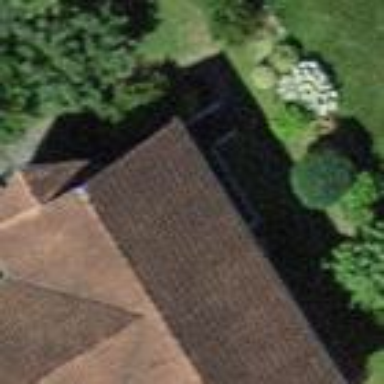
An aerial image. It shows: Building with tile roof.